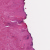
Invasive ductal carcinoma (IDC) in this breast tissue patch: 0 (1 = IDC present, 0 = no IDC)